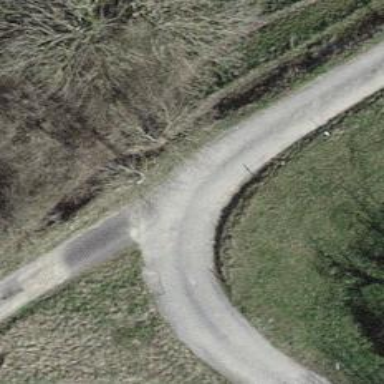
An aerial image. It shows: Well-maintained track road with grade 1 tracktype.